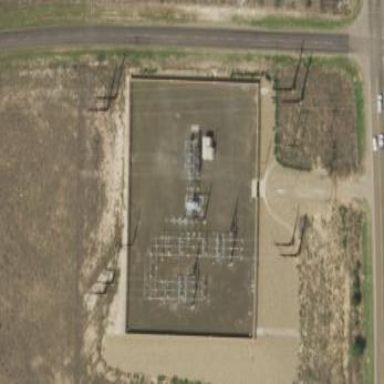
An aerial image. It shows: There is distribution substation enclosed by fence.